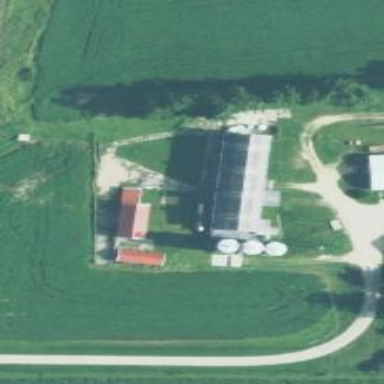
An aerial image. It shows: Silo.